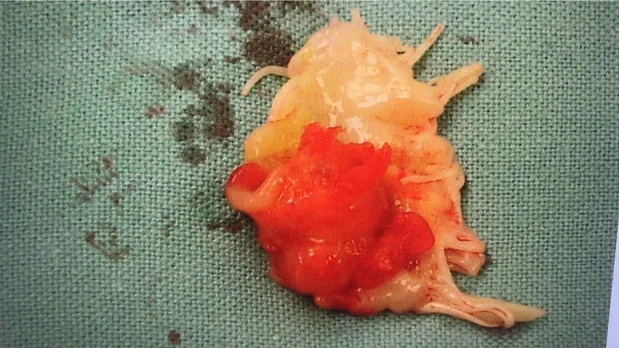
Large vegetation on the atrial face of anterior mitral valve leaflet.
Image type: medical_photograph (other_medical_photograph)